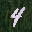
Label: 4